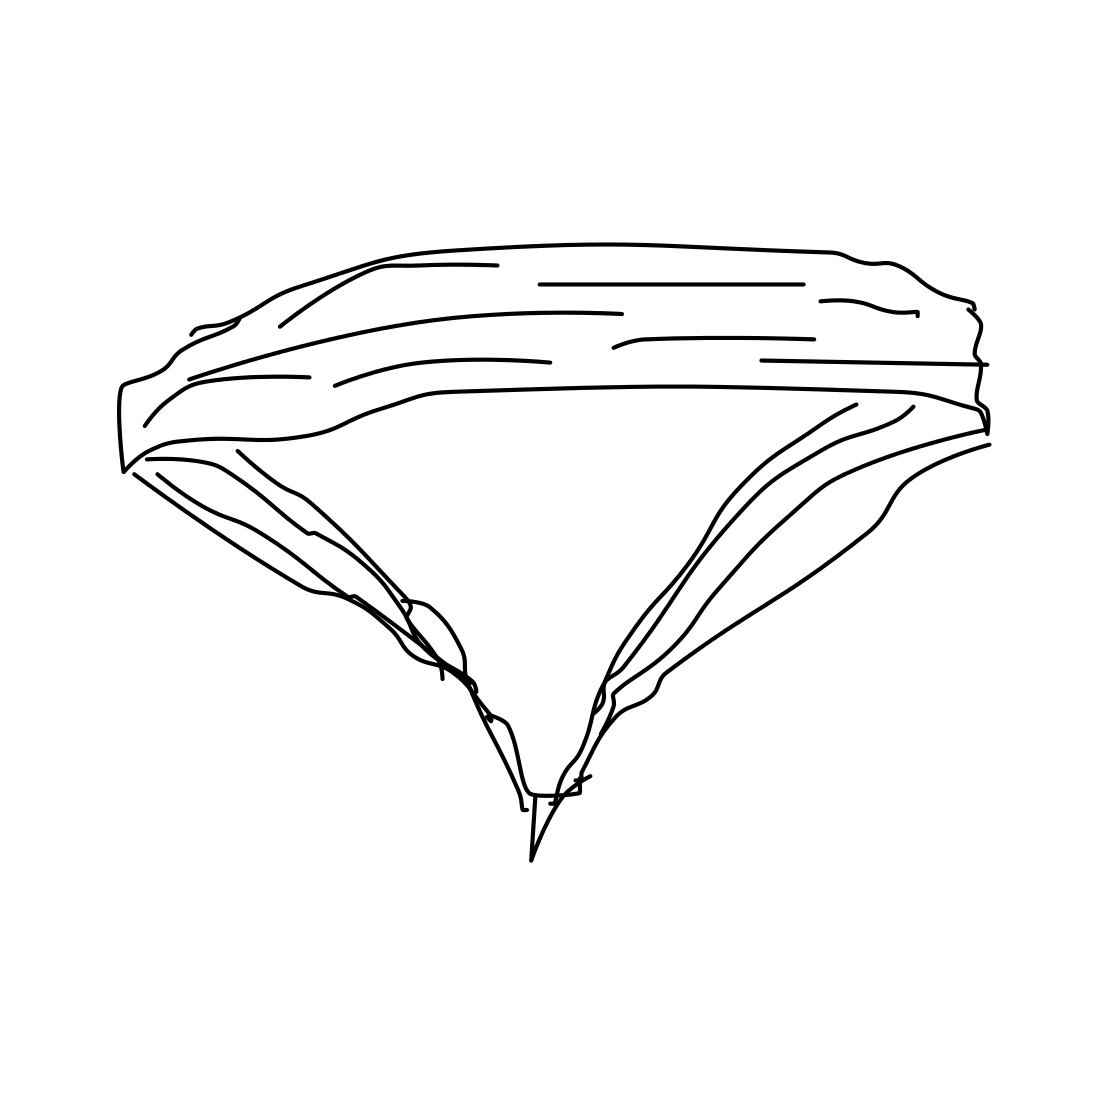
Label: parachute